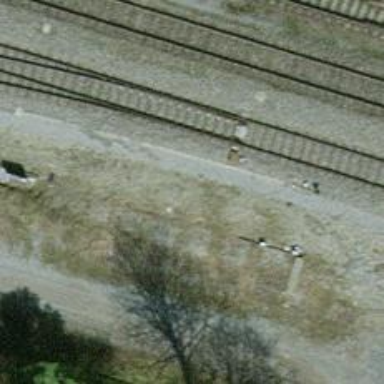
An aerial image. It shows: Railway switch.